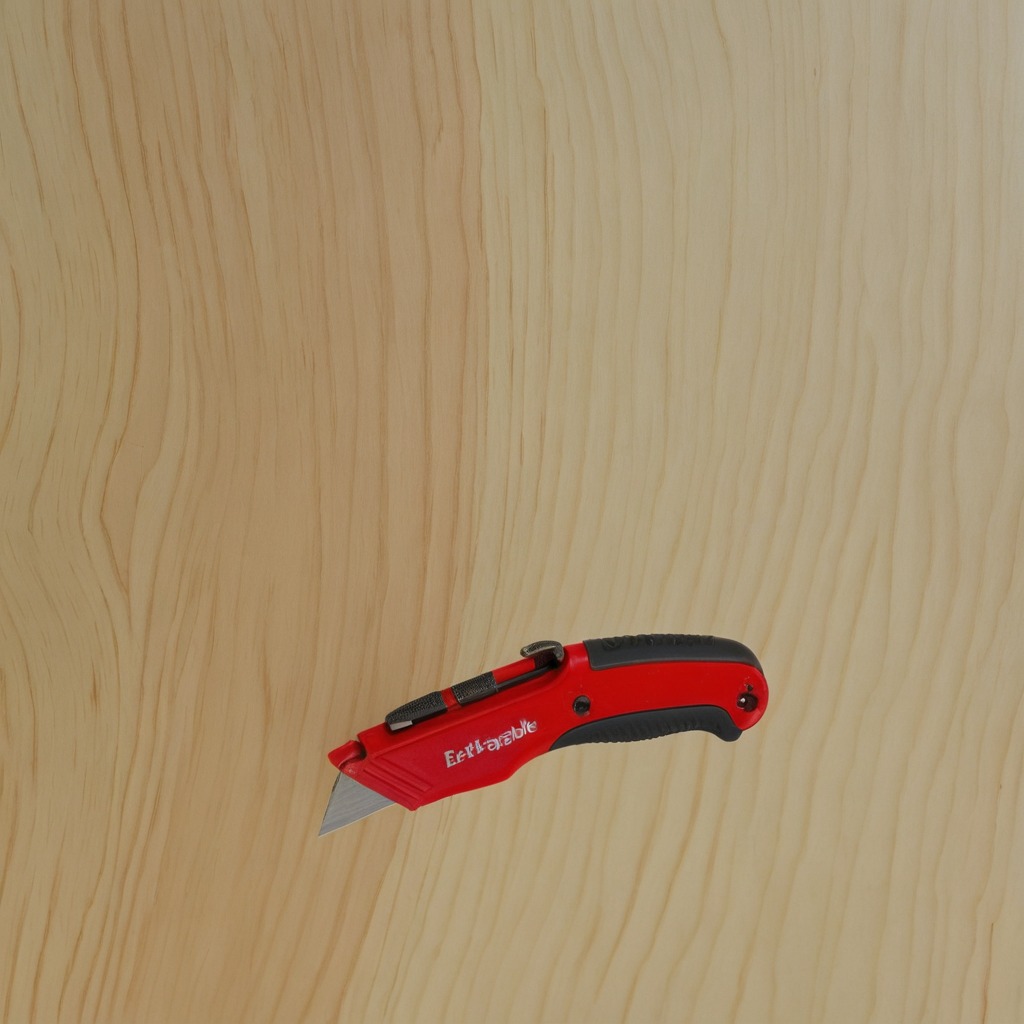
A utility knife lying on a plywood surface in a paint workshop lit by afternoon window light.